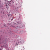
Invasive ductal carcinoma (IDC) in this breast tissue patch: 0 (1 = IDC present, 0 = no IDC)